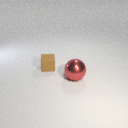
large red metal sphere in front of small brown rubber cube